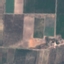
Label: PermanentCrop